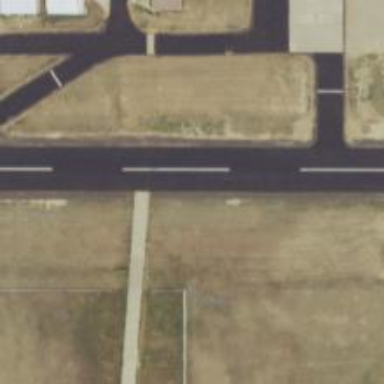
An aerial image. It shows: Image of taxiway at airport.